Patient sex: M
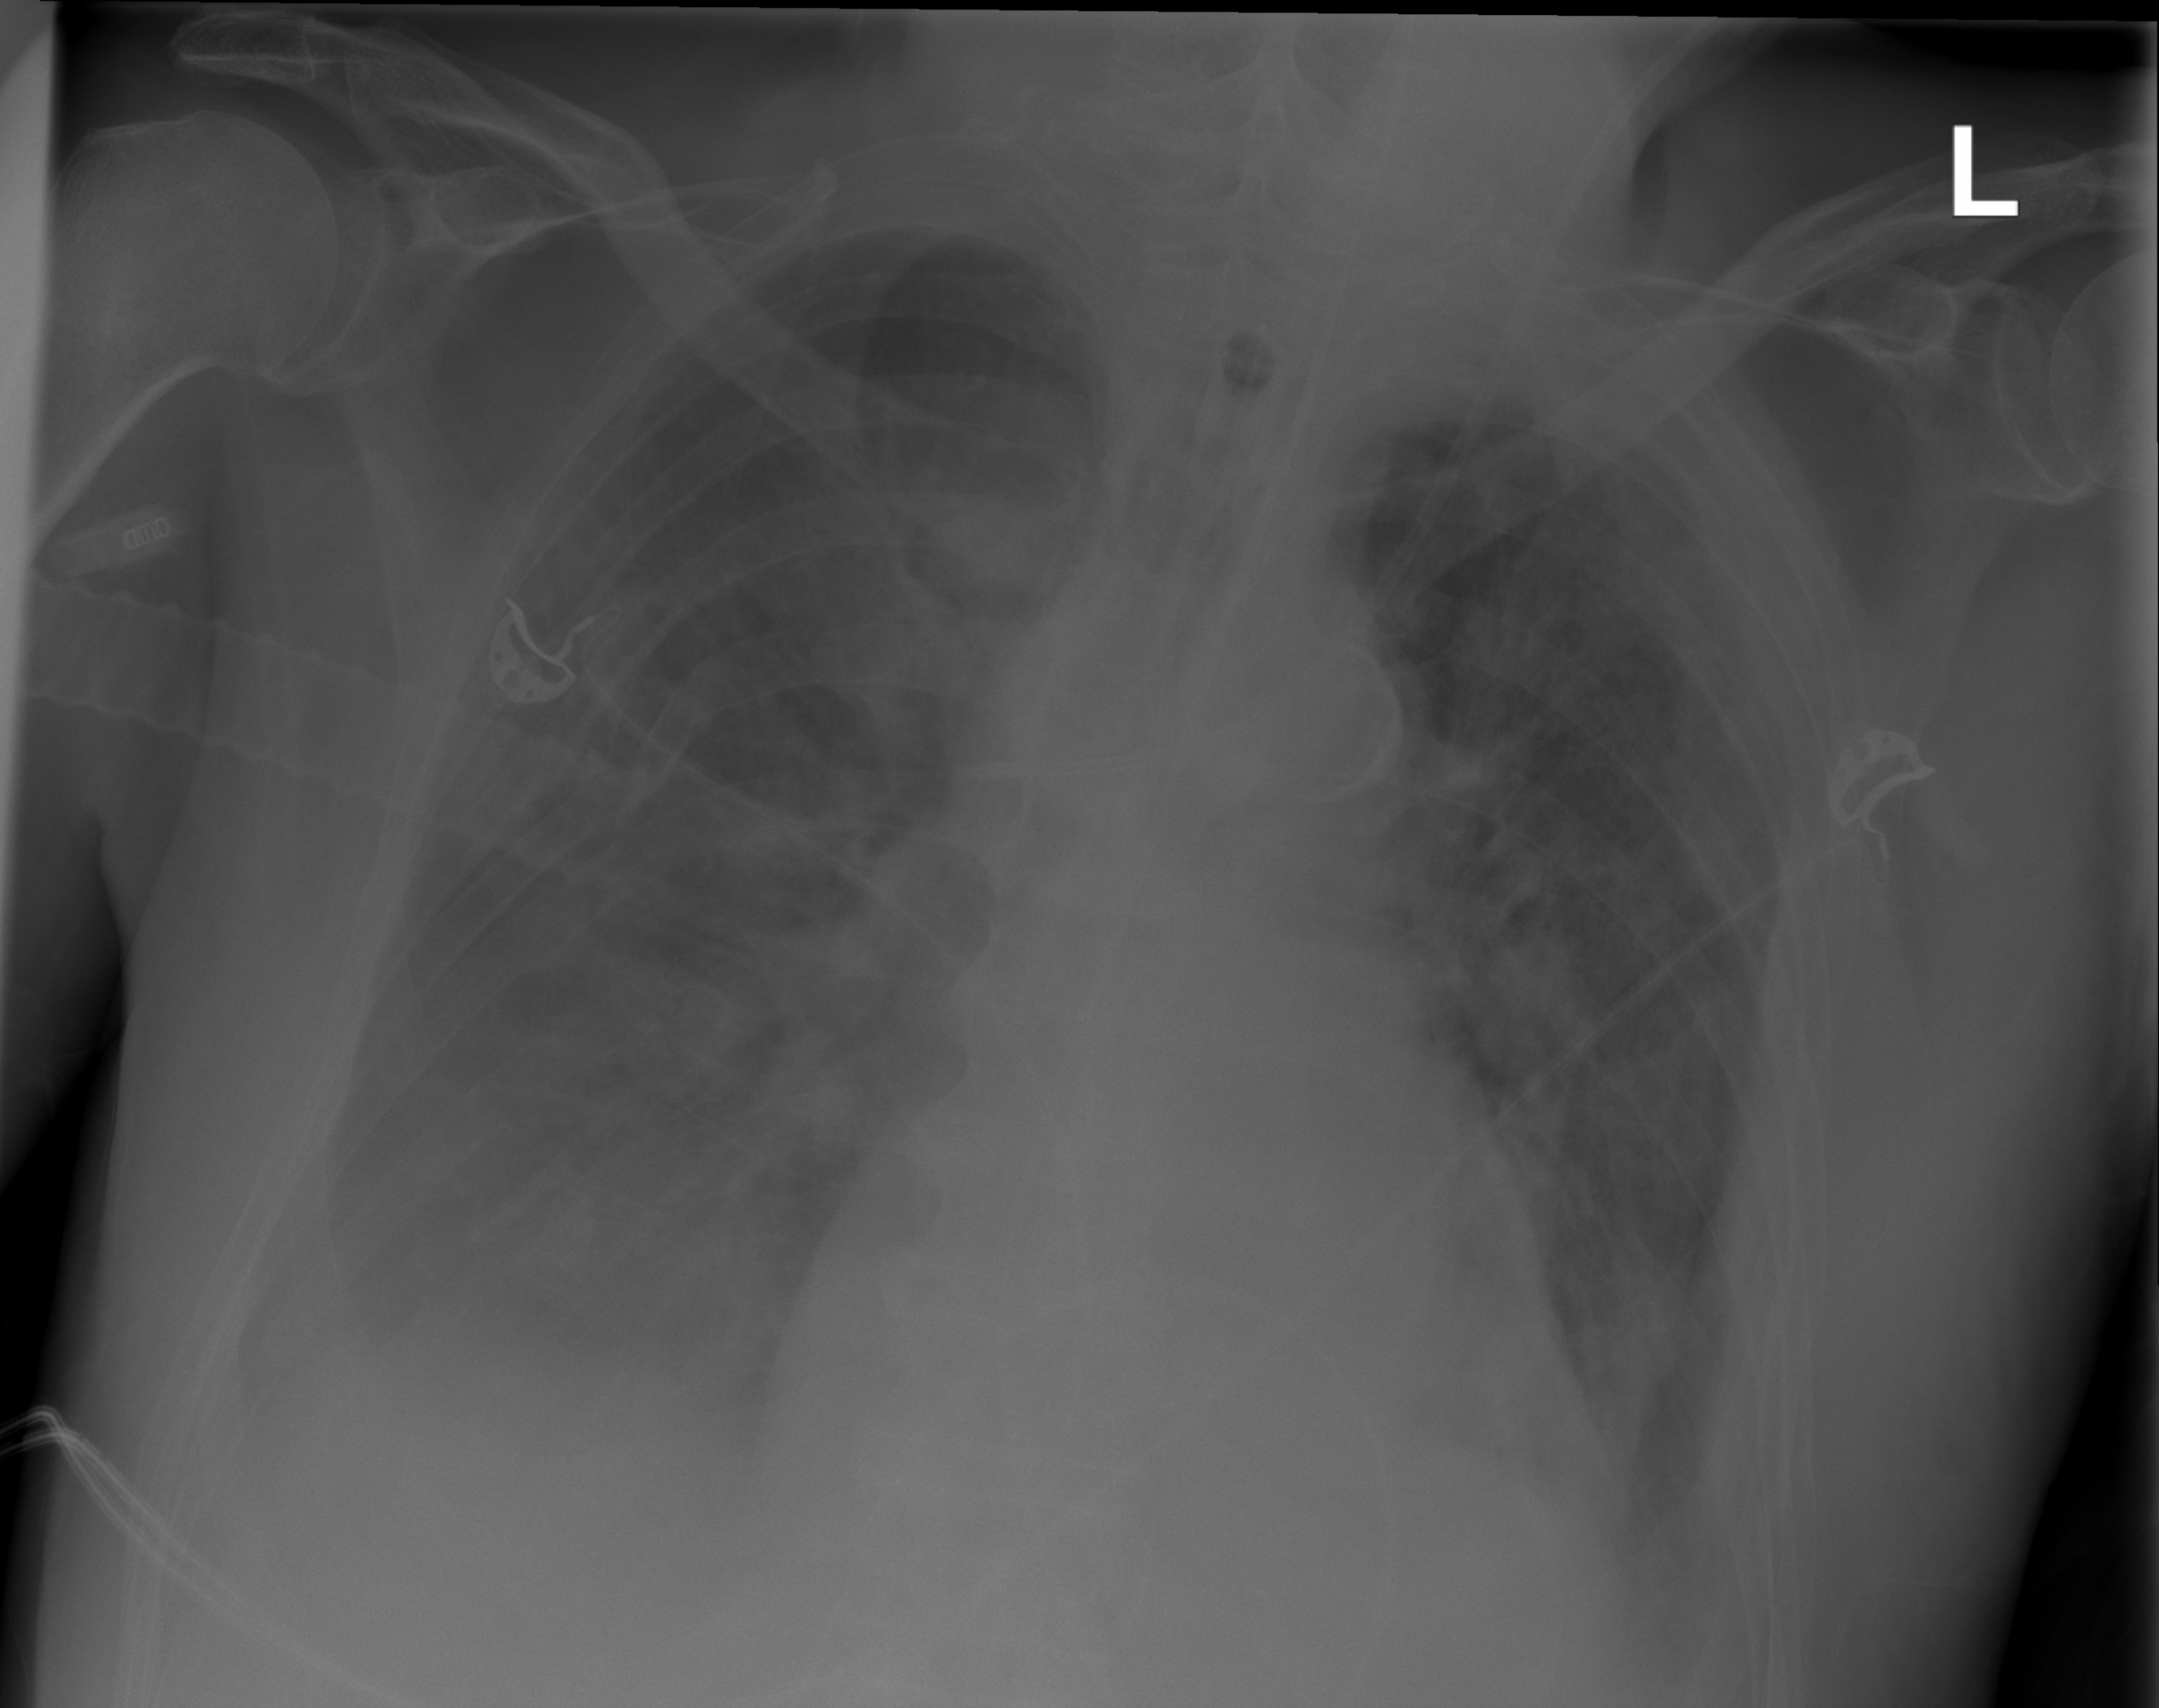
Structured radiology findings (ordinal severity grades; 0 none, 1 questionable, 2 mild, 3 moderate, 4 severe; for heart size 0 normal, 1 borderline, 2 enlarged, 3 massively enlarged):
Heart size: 0
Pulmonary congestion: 2
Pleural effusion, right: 3
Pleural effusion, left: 0
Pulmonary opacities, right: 2
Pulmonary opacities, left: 2
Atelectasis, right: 0
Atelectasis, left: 0